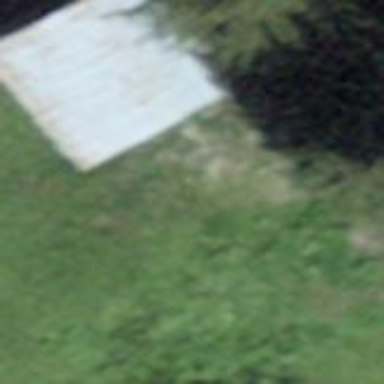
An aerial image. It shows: Shed.